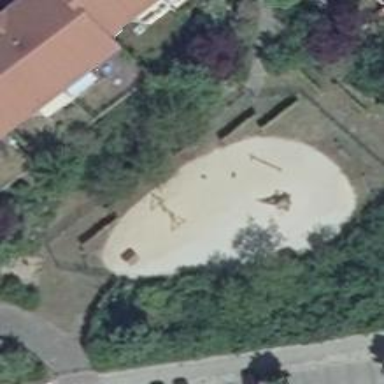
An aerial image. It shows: Playground area for leisure land.